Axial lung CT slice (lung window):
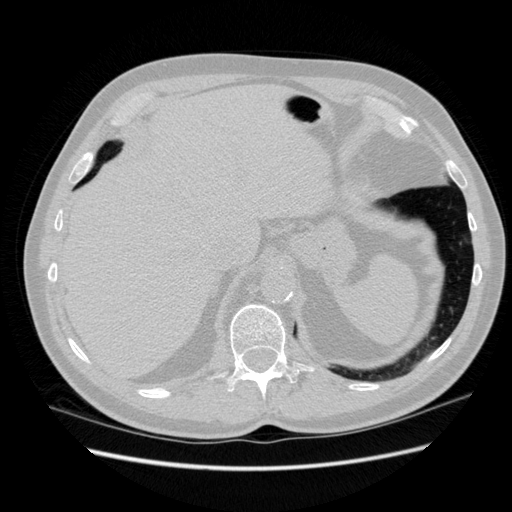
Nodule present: no